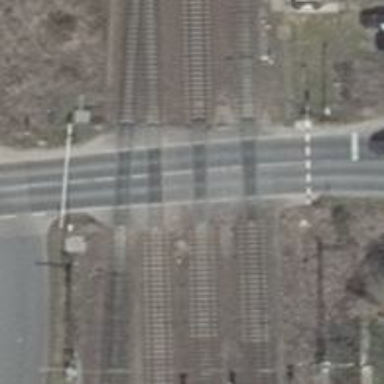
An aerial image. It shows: Level crossing at the railway with full barrier.